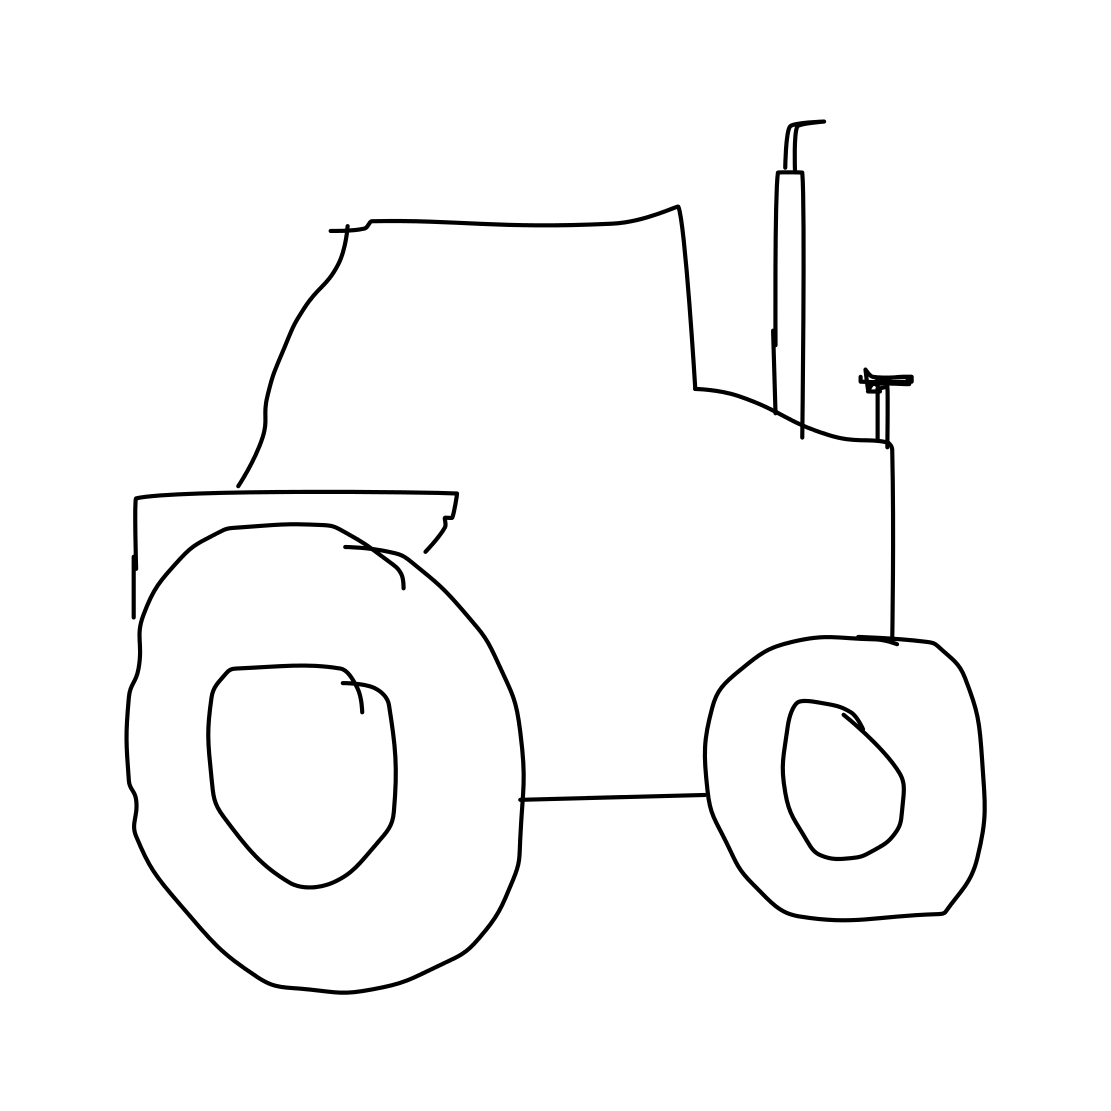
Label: tractor